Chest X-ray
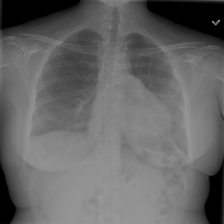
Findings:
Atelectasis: negative
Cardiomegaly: negative
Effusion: negative
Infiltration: negative
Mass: negative
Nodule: negative
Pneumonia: negative
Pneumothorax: negative
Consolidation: negative
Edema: negative
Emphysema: negative
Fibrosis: negative
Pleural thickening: negative
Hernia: negative